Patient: sex M, age 62
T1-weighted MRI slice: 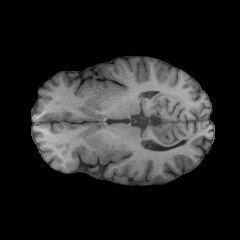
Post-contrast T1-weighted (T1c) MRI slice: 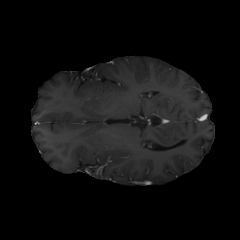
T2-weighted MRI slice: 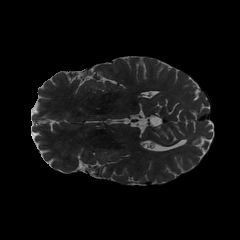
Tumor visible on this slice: yes
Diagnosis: Glioblastoma, IDH-wildtype
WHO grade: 4